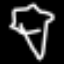
Label: diamond